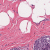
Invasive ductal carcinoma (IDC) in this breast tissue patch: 0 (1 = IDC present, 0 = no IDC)